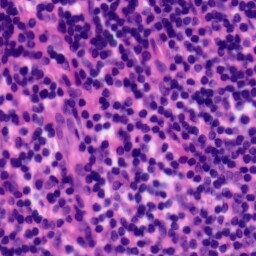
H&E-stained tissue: Tonsil